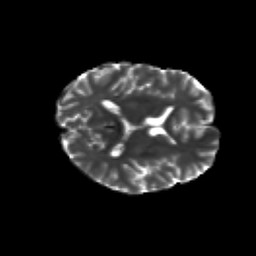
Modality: T2w
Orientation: axial
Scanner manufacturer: siemens
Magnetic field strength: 3 T
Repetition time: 8.8 s
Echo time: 0.085 s